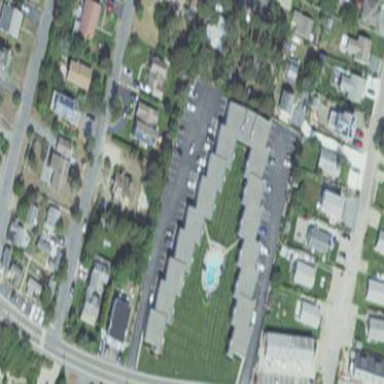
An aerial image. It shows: Building.